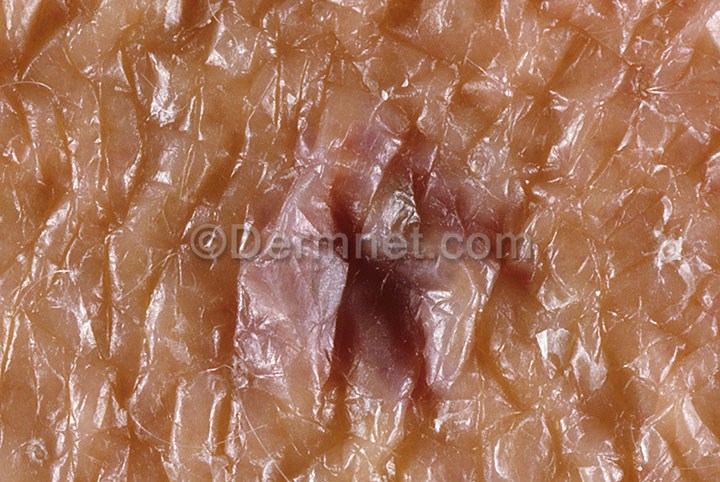
Disease: Vascular Tumors